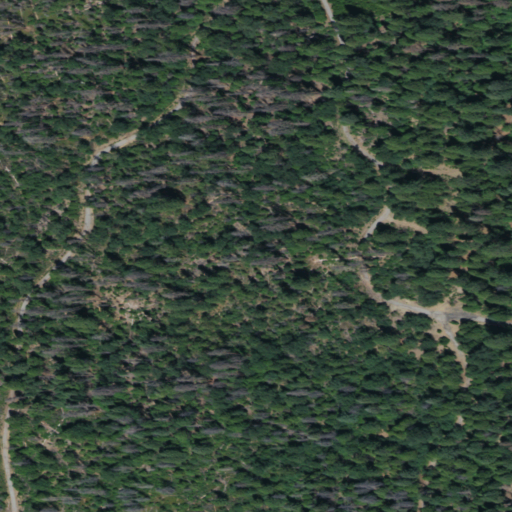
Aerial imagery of plain(s) in California named Oak Flat containing only evergreen forest